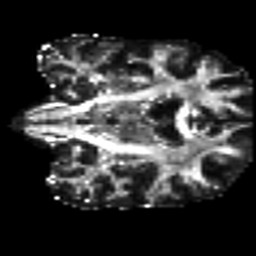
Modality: FA
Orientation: coronal
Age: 49
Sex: female
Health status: ill
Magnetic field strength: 3 T
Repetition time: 8.4 s
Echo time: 0.0926 s